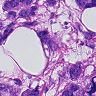
Metastatic tissue present: yes